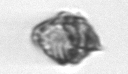
Label: Kryptoperidinium_triquetrum